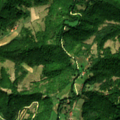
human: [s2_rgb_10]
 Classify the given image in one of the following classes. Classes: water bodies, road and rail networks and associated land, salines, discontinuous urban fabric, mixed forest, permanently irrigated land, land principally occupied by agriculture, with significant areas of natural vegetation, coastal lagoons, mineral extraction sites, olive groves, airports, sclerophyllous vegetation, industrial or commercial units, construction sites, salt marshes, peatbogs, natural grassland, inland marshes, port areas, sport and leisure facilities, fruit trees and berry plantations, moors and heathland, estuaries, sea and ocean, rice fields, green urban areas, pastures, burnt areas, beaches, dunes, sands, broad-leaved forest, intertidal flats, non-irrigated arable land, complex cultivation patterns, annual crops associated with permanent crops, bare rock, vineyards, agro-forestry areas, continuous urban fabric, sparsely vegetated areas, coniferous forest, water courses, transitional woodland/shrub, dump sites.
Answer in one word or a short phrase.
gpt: complex cultivation patterns, land principally occupied by agriculture, with significant areas of natural vegetation, broad-leaved forest, transitional woodland/shrub